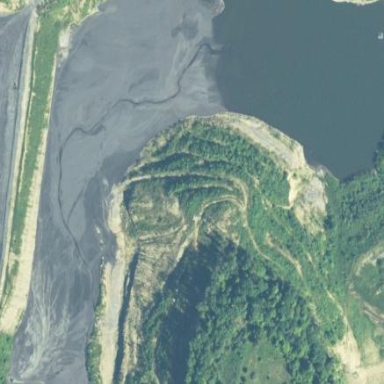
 which is man-made and also classified as tailings pond."